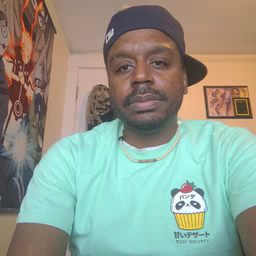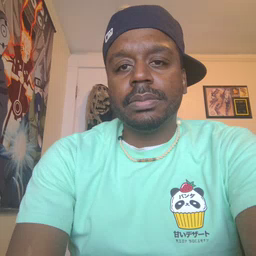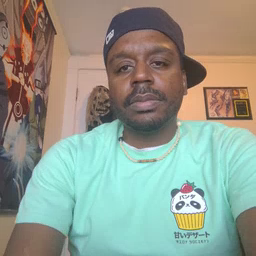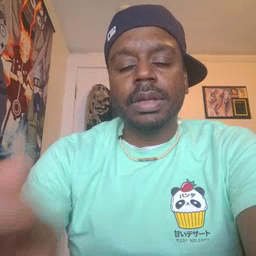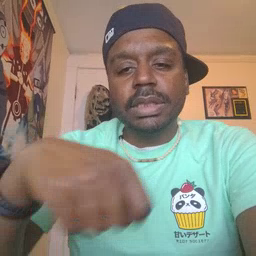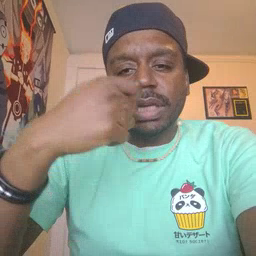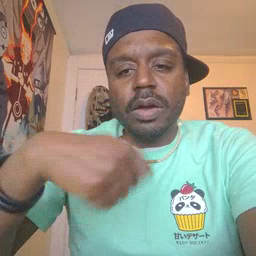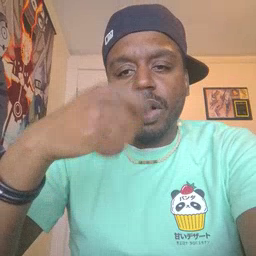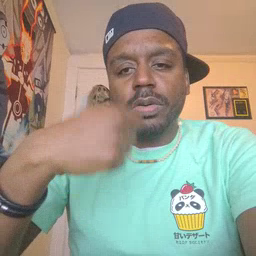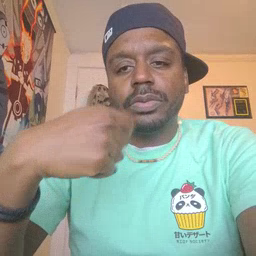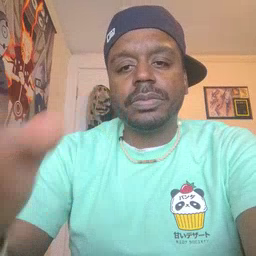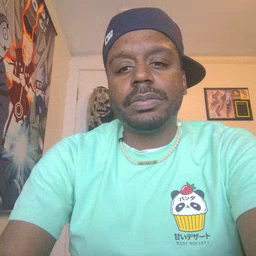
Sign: cereal